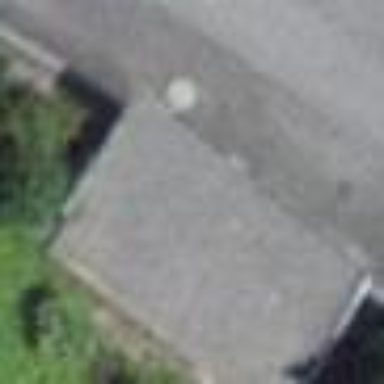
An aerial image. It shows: Group of garages.